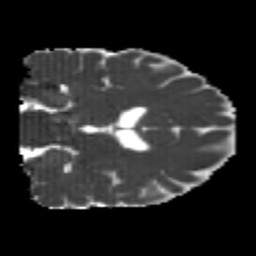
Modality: MD
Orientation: coronal
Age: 23
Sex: male
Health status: healthy
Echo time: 0.074 s